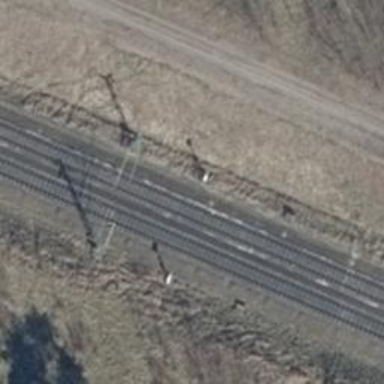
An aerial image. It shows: Railway signal.